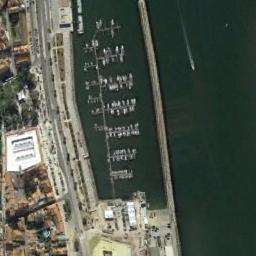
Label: harbor